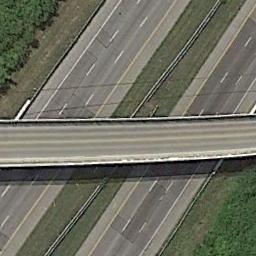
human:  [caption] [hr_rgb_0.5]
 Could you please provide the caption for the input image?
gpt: The cross-line overpass is over the roads on the green space .

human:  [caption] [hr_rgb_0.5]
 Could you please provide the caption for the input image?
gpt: The overpass is next to the grass and some trees .

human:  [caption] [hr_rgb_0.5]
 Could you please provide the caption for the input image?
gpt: There are many trees beside the overpass .

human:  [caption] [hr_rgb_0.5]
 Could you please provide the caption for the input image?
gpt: There are four large trucks on the overpass .

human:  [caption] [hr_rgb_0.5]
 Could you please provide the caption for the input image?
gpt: There are green lawns around the overpass .